Field crop: tomato
Growth stage: 1
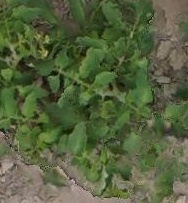
Species: tomato